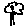
Label: flower